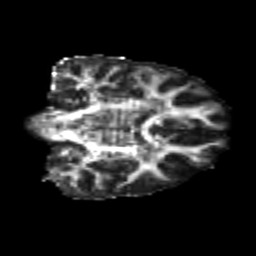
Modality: FA
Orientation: coronal
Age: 22
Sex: male
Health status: healthy
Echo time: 0.074 s